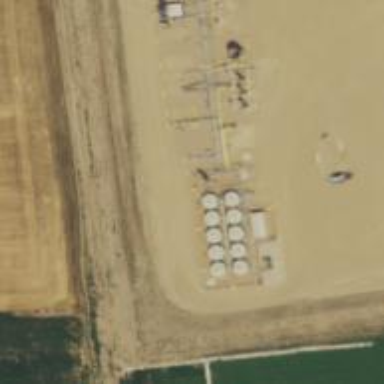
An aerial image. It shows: Storage tank with man-made structure.